Interaction volume radius: 10 \u00c5
Interaction volume height: 10 \u00c5
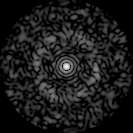
Disorder parameter: 0.8177